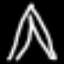
Label: The Eiffel Tower